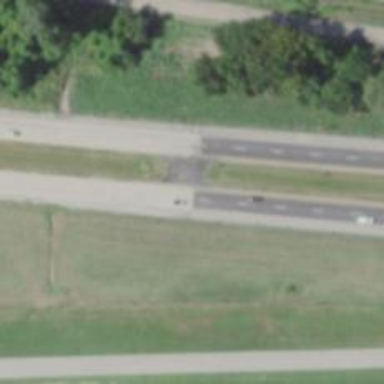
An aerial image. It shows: Trunk highway with expressway features.